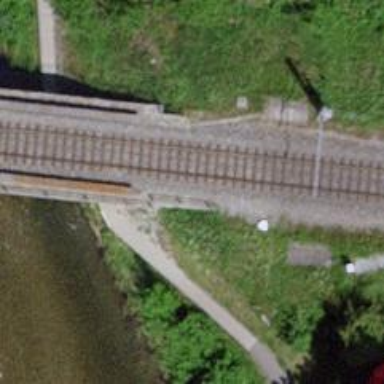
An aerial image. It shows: Bridge with single railway track electrified by contact line.